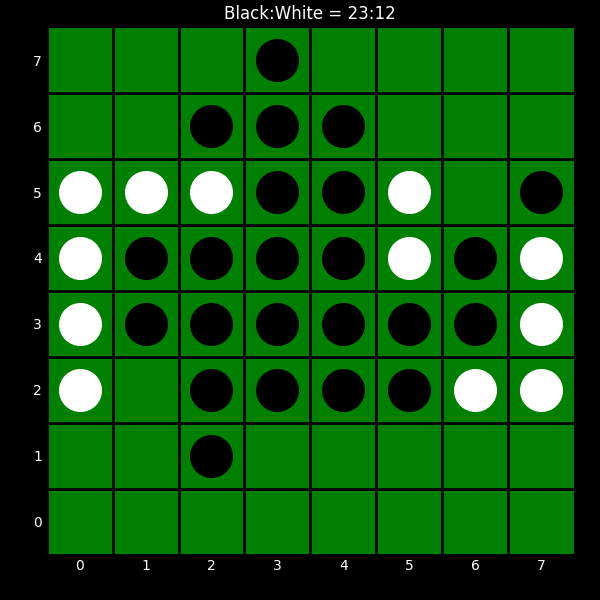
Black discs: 23
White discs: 12